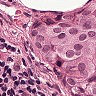
Metastatic tissue present: yes